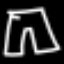
Label: pants